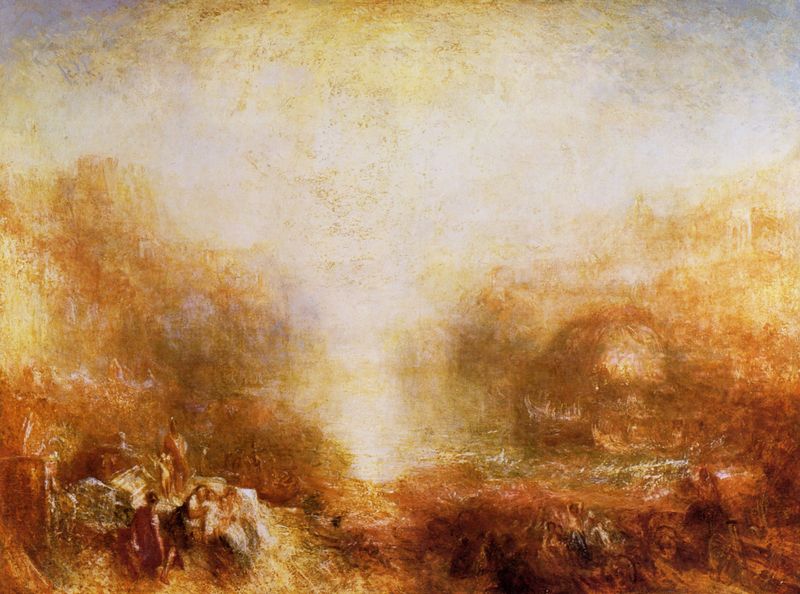
Titel: Merkur mit dem Auftrag, Æneas zu ermahnen
Künstler: William Turner
Standort: London
Institution: Tate Gallery
Schlagwörter: blau, feuer, gemälde, gruppe, himmel, mann, meer, schatten, wasser, weiß, wolken, bäume, fluss, frauen, gelb, impressionismus, landschaft, menschen, ocker, see, sitzen, ufer, braun, grau, hell, licht, männer, orange, schwarz, szene, gebäude, rot, tiere, wiese, wolke, gelage, bach, erde, gräser, häuser, natur, schilf, spiegelung, büsche, kirche, rauch, sonne, boden, gold, sitzend, kind, pflanzen, england, boot, karren, kinder, räder, helldunkel, küste, schiff, strand, wellen, enge, kisten, warm, hang, hitze, dunst, nebel, figuren, wagen, wagenrad, brand, schiffbruch, sturm, turner, unglück, wogen, bucht, flucht, helligkeit, burg, weiden, neblig, flammen, strahlen, verschwommen, böcklin, personengruppe, london, ruppe, parlament, engalnd, grell, lichtkegel, brug, unschärfe, william, william turner, bauchs, exodus, feursbrunst, menscheng, trauerweiden, turneer, unglücl, solken, golgen, licht#, woten